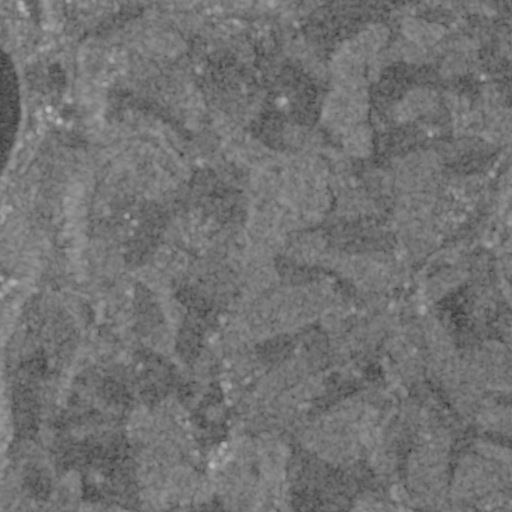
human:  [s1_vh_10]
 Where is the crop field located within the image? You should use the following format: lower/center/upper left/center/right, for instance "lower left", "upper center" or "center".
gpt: The crop field is located in the left of the image.
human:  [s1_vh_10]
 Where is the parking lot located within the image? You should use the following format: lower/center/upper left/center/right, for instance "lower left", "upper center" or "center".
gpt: The parking lot is located in the upper left of the image.
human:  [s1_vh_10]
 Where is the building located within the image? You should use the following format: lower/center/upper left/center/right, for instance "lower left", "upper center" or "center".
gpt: There is no building in the image.

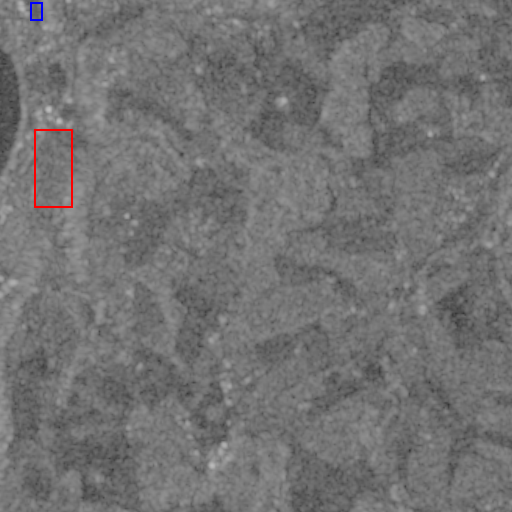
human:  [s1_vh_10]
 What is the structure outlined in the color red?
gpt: The structure outlined in red is a crop field.
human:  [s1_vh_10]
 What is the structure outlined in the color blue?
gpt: The structure outlined in blue is a park.
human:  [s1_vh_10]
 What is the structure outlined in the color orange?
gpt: There is no orange outline.